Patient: sex M, age 58
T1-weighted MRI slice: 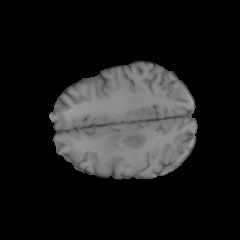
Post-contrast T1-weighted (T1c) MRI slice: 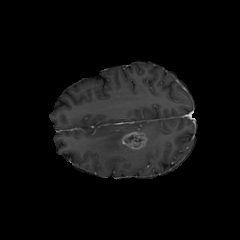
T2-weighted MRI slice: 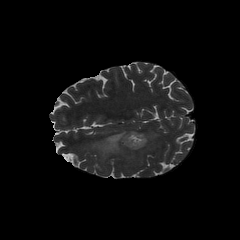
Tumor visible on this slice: yes
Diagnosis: Glioblastoma, IDH-wildtype
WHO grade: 4